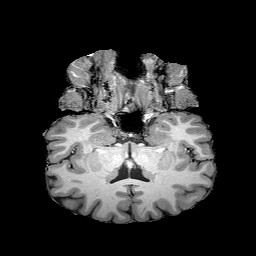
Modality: T1w
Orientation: sagittal
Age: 36
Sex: male
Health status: healthy